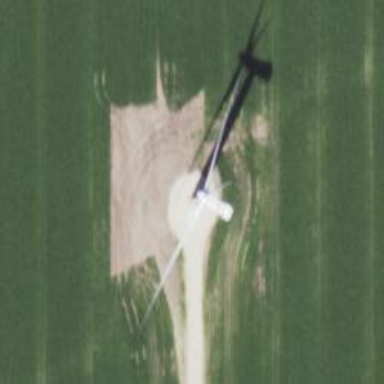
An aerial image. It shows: Wind generator powered by Vestas horizontal axis wind turbine.